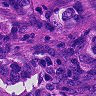
Metastatic tissue present: yes